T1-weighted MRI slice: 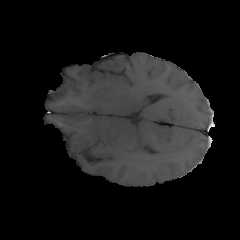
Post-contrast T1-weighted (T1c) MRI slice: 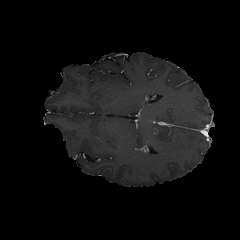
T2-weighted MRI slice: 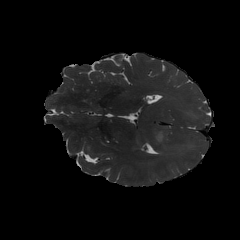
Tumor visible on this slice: yes